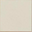
Piece: xx